Aerial crown-view tile of a tropical tree (Barro Colorado Island, Panama), acquired 20250715:
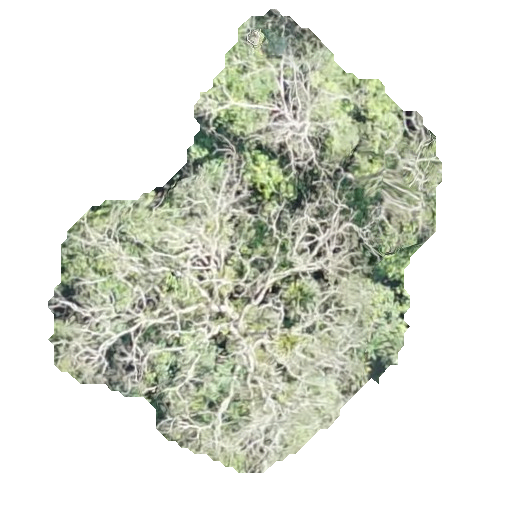
Species: Cordia alliodora
GBIF accepted scientific name: Cordia alliodora
Crown area: 163.645 m²